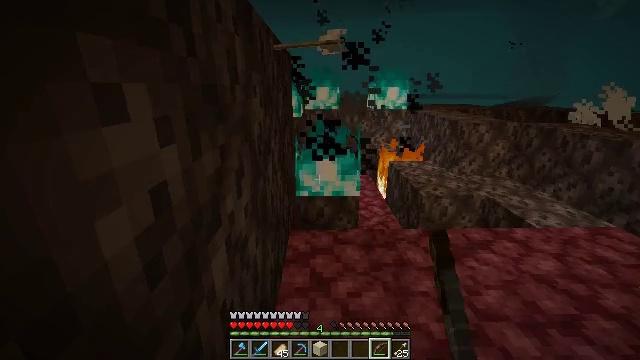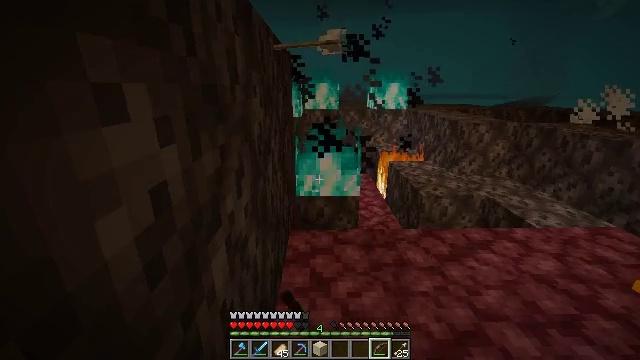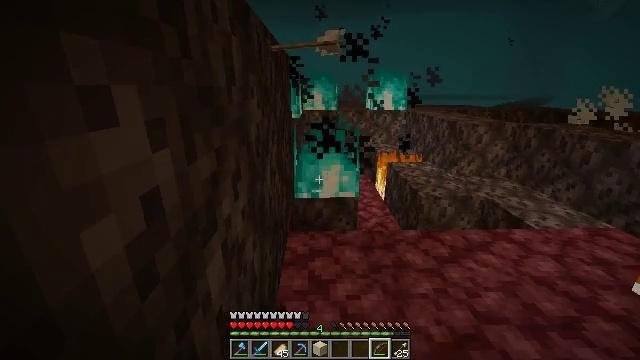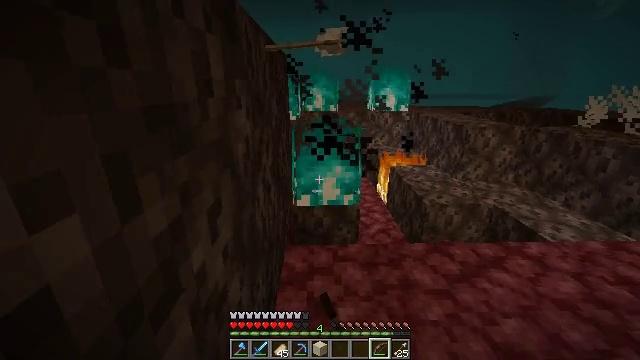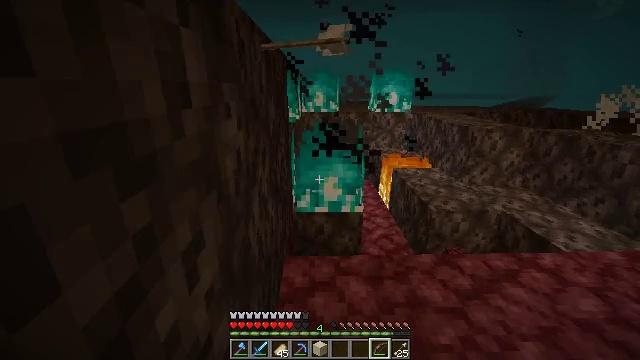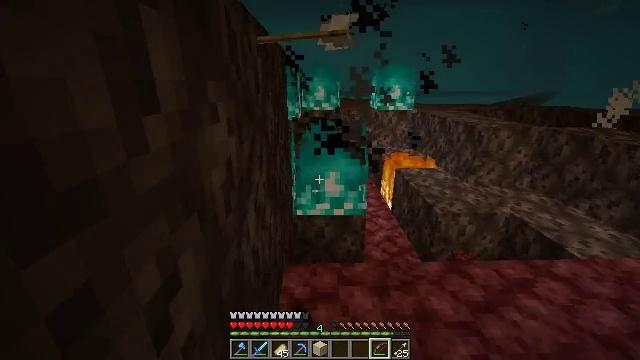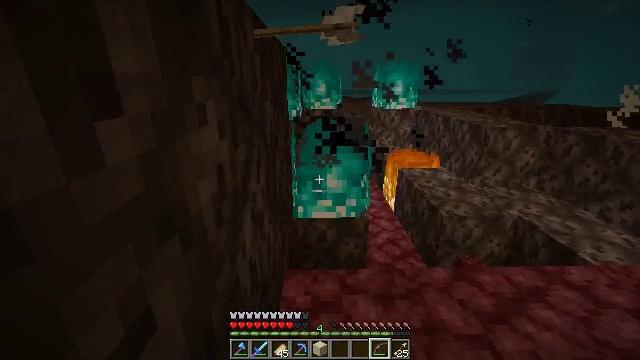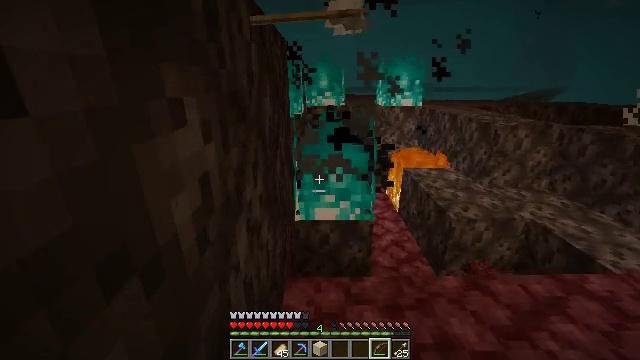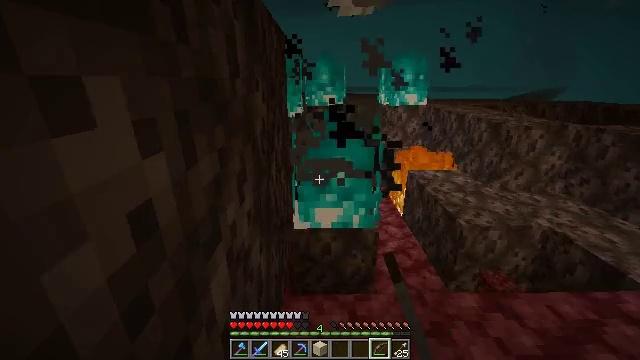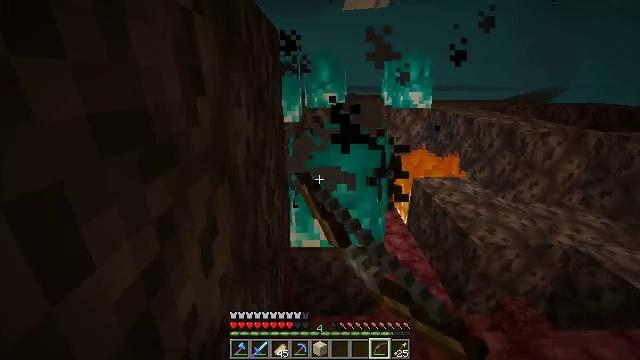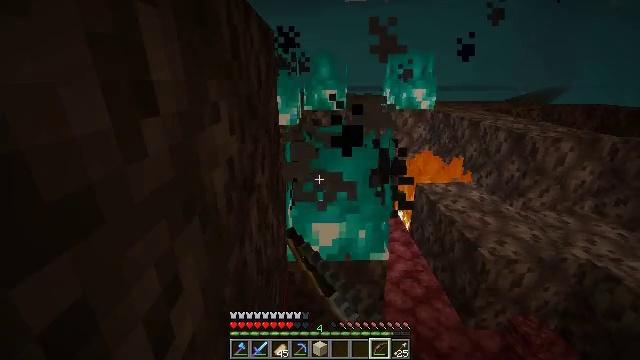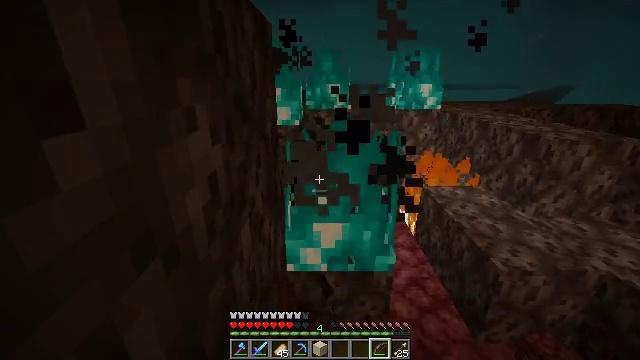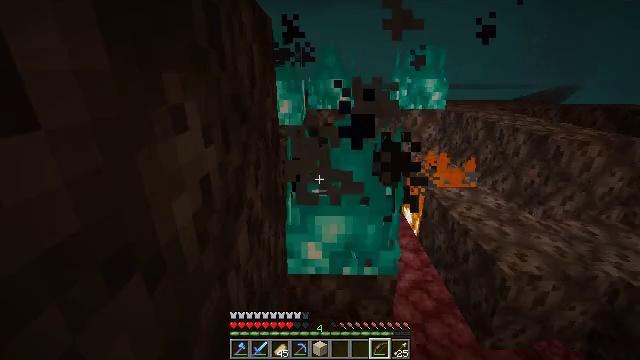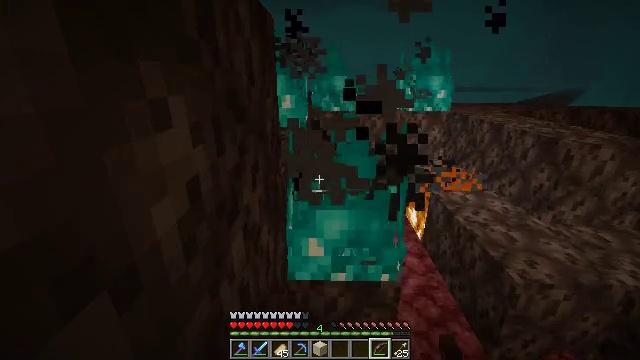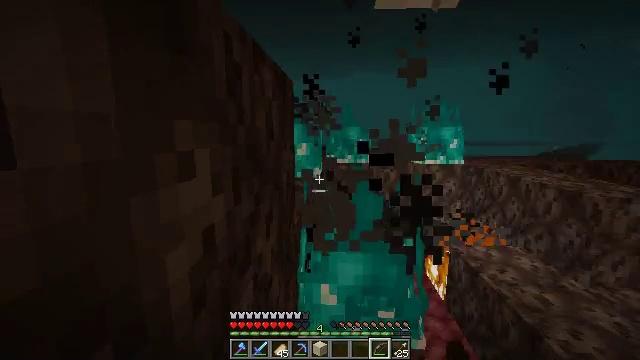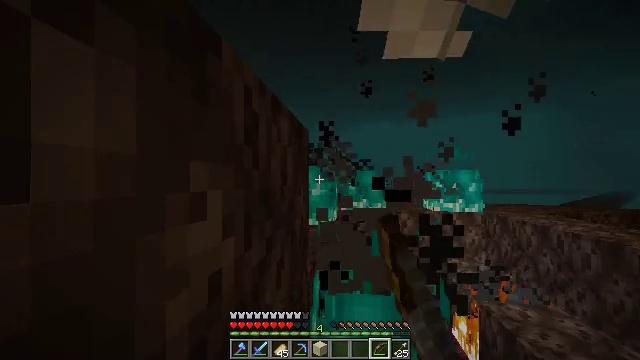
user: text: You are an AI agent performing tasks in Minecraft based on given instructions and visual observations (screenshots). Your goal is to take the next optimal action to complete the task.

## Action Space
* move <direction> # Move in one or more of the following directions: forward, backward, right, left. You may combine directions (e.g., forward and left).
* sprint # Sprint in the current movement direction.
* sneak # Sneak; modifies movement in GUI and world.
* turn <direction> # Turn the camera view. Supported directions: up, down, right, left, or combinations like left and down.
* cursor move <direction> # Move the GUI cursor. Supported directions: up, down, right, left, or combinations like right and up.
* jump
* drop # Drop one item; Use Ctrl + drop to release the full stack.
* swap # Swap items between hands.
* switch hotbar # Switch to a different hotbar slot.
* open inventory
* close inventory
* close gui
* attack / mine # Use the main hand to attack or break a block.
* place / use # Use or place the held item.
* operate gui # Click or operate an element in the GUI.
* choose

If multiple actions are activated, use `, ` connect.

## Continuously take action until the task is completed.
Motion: motion action
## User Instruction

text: Mine the block under the soul fire.
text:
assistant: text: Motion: attack / mine
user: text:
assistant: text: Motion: move forward
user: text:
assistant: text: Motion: move forward
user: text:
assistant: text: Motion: move forward, attack / mine
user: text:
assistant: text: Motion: move forward, attack / mine
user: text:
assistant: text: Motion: move forward, attack / mine
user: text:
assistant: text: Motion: move forward
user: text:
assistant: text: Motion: move forward, attack / mine
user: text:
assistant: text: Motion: move forward, attack / mine
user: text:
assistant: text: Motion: move forward, attack / mine
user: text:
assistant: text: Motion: attack / mine
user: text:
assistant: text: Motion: attack / mine
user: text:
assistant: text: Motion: attack / mine
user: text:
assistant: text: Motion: turn left and up, attack / mine
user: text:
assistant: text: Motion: turn left and up
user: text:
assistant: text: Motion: turn left and up
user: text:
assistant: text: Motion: attack / mine
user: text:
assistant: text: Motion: attack / mine
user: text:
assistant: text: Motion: turn up, attack / mine
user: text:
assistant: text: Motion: turn right and up
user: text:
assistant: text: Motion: turn right and up
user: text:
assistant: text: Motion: turn right and up
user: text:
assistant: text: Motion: turn right and up
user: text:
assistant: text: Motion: turn left and up
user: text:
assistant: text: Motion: turn left and up
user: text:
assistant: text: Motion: turn left and up
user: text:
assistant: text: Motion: no_op
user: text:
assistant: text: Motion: no_op
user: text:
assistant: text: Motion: turn left, jump
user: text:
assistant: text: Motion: turn left and down, jump